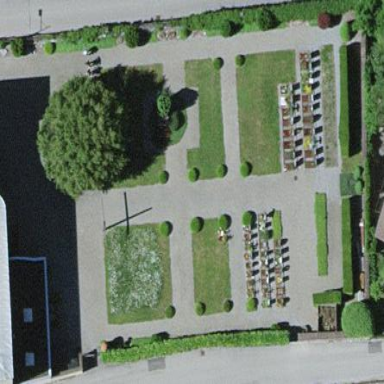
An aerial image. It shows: Cemetery.